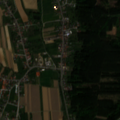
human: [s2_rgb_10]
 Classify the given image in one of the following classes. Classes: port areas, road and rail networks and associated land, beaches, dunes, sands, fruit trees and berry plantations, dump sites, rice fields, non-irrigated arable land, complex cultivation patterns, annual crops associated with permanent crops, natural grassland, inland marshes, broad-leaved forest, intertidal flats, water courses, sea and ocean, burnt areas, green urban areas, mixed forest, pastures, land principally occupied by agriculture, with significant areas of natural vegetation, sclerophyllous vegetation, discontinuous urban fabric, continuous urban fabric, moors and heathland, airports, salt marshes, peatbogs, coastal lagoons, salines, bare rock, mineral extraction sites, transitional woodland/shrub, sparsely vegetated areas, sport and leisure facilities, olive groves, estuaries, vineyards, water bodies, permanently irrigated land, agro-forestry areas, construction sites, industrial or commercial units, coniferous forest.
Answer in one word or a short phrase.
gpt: discontinuous urban fabric, non-irrigated arable land, complex cultivation patterns, land principally occupied by agriculture, with significant areas of natural vegetation, coniferous forest, mixed forest